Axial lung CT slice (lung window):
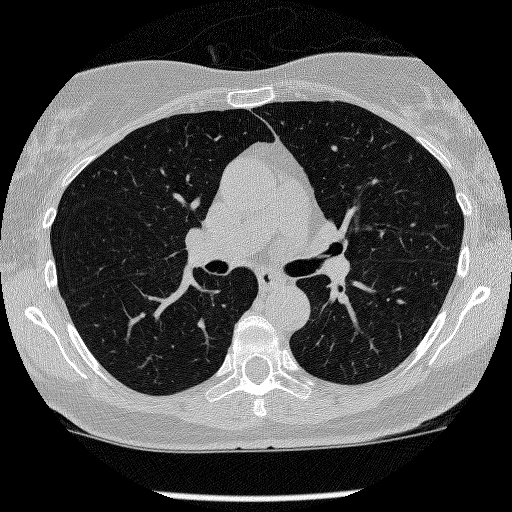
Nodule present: no